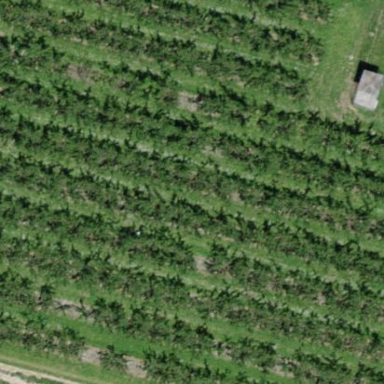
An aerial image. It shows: Orchard.